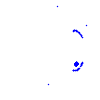
Particle: pion